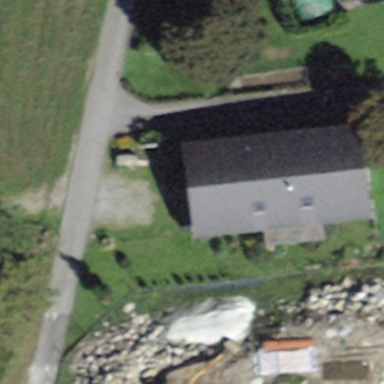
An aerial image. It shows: Detached building.